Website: apple
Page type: account-selection
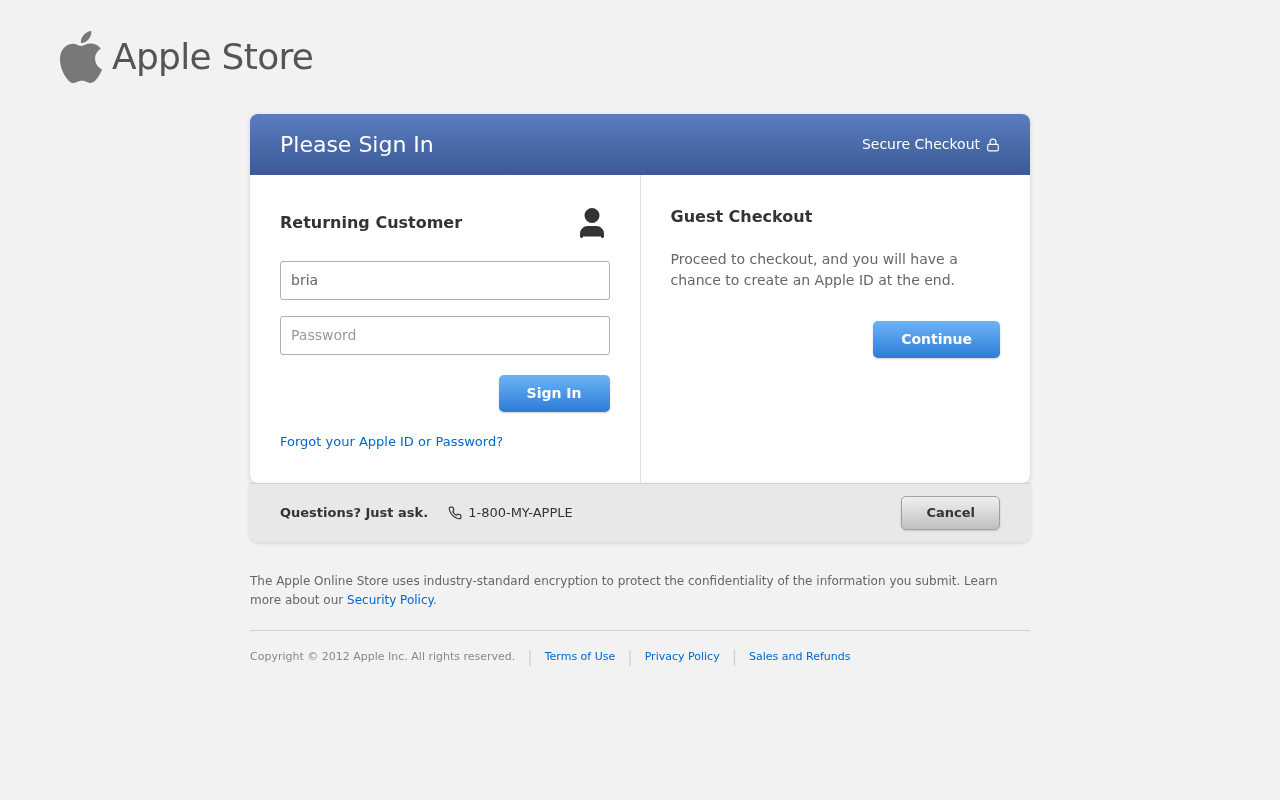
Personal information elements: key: PII_LOGIN_USERNAME
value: brian3218